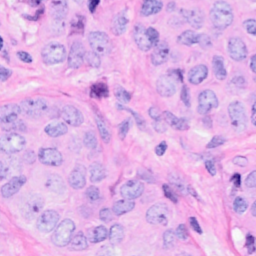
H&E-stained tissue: Breast